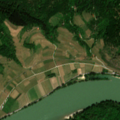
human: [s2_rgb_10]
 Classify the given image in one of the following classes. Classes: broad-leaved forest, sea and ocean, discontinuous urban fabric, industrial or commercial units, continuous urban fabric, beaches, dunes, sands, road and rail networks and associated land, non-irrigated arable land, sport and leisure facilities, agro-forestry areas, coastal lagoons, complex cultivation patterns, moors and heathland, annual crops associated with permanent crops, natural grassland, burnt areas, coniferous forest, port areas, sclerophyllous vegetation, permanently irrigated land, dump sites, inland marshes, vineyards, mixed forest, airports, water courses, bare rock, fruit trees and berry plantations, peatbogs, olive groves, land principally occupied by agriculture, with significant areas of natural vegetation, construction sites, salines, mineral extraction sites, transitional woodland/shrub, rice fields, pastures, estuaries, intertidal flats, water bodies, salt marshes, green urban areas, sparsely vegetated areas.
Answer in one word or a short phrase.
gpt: vineyards, pastures, broad-leaved forest, mixed forest, water courses